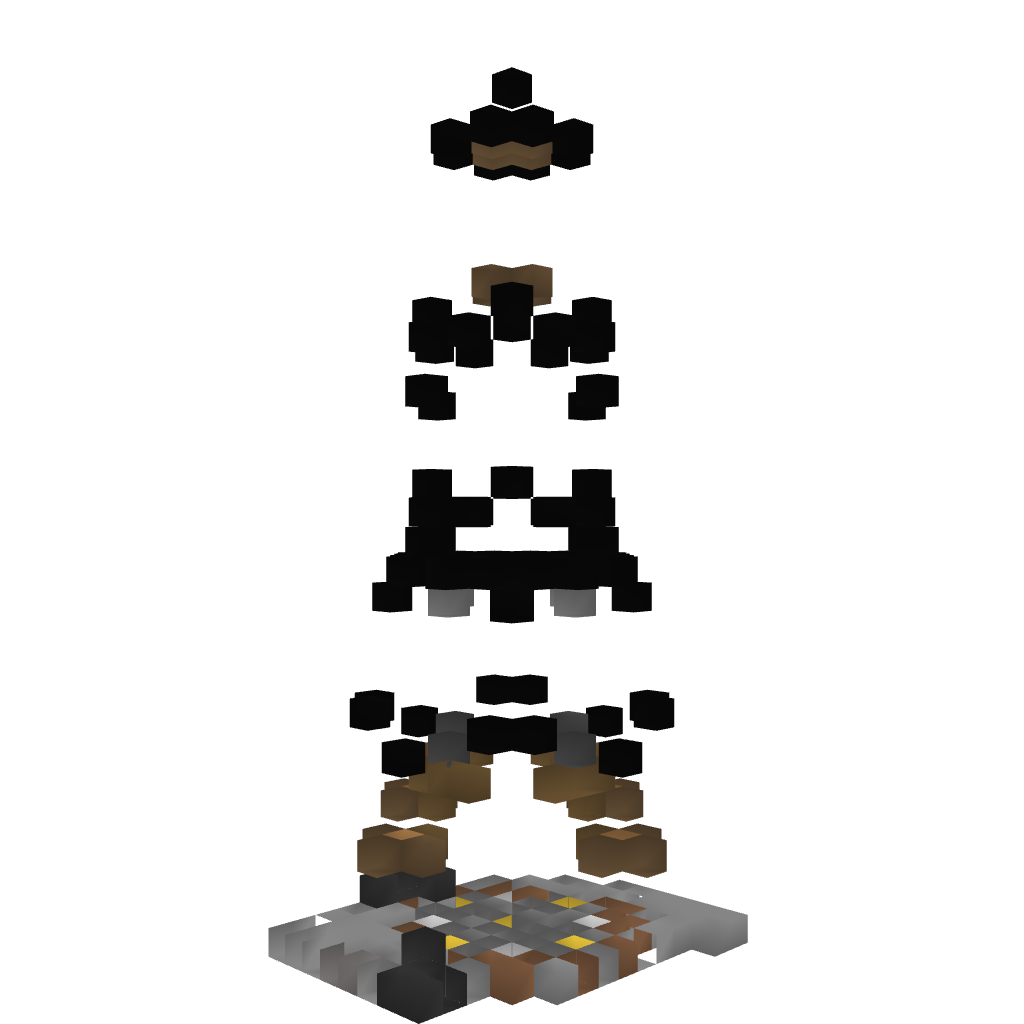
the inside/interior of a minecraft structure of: White Tower